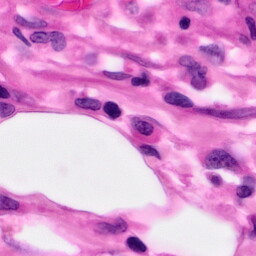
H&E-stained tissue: Pancreatic